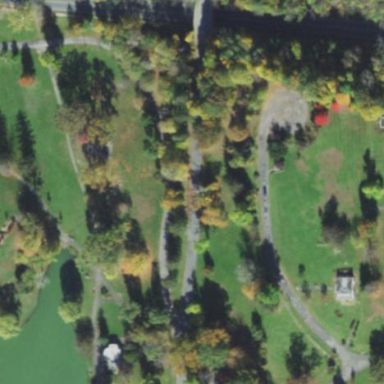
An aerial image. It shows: Park.